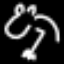
Label: frog